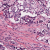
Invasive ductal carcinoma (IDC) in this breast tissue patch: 1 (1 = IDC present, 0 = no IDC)